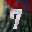
Label: 7